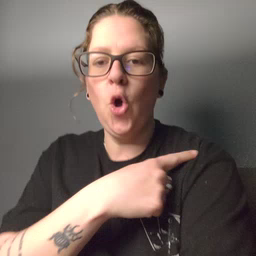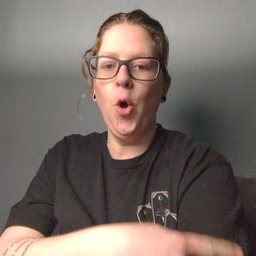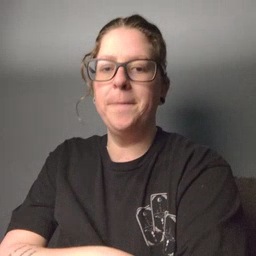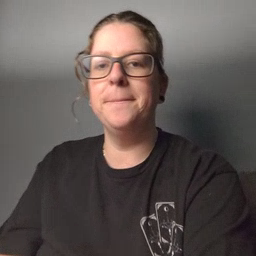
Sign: arm